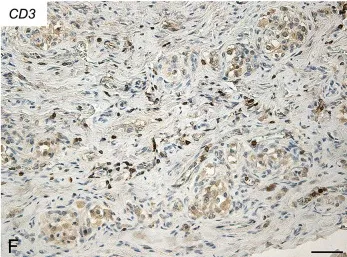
CD3 ; 50 microm Inserts: high magnification of positive type I cells; Scale Bar: 15 microm.
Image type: pathology (immunostaining)